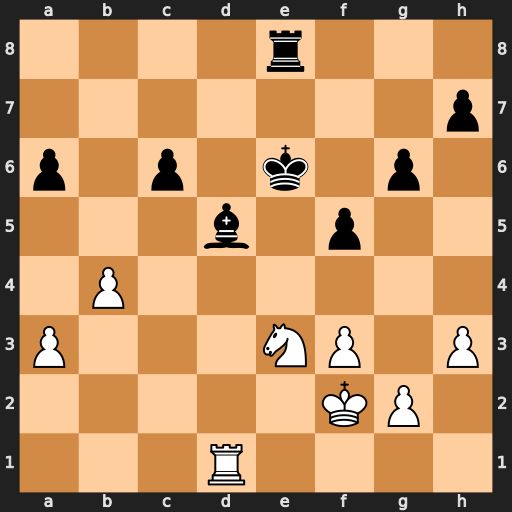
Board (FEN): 4r3/7p/p1p1k1p1/3b1p2/1P6/P3NP1P/5KP1/3R4
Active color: w
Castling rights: -
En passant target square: -
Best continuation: Nxd5 cxd5 Re1+